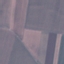
Land use / land cover: AnnualCrop